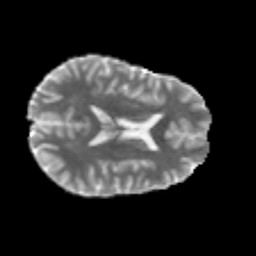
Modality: MD
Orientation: axial
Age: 45
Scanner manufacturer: philips
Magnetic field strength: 3 T
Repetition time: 8.6 s
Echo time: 0.127 s